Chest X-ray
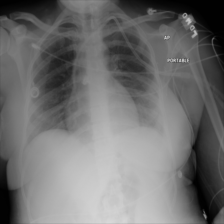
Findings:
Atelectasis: negative
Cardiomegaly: negative
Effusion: negative
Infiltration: negative
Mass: negative
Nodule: negative
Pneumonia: negative
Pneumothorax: negative
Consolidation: negative
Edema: positive
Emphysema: negative
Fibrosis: negative
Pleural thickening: negative
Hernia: negative